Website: macys
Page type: billing-address
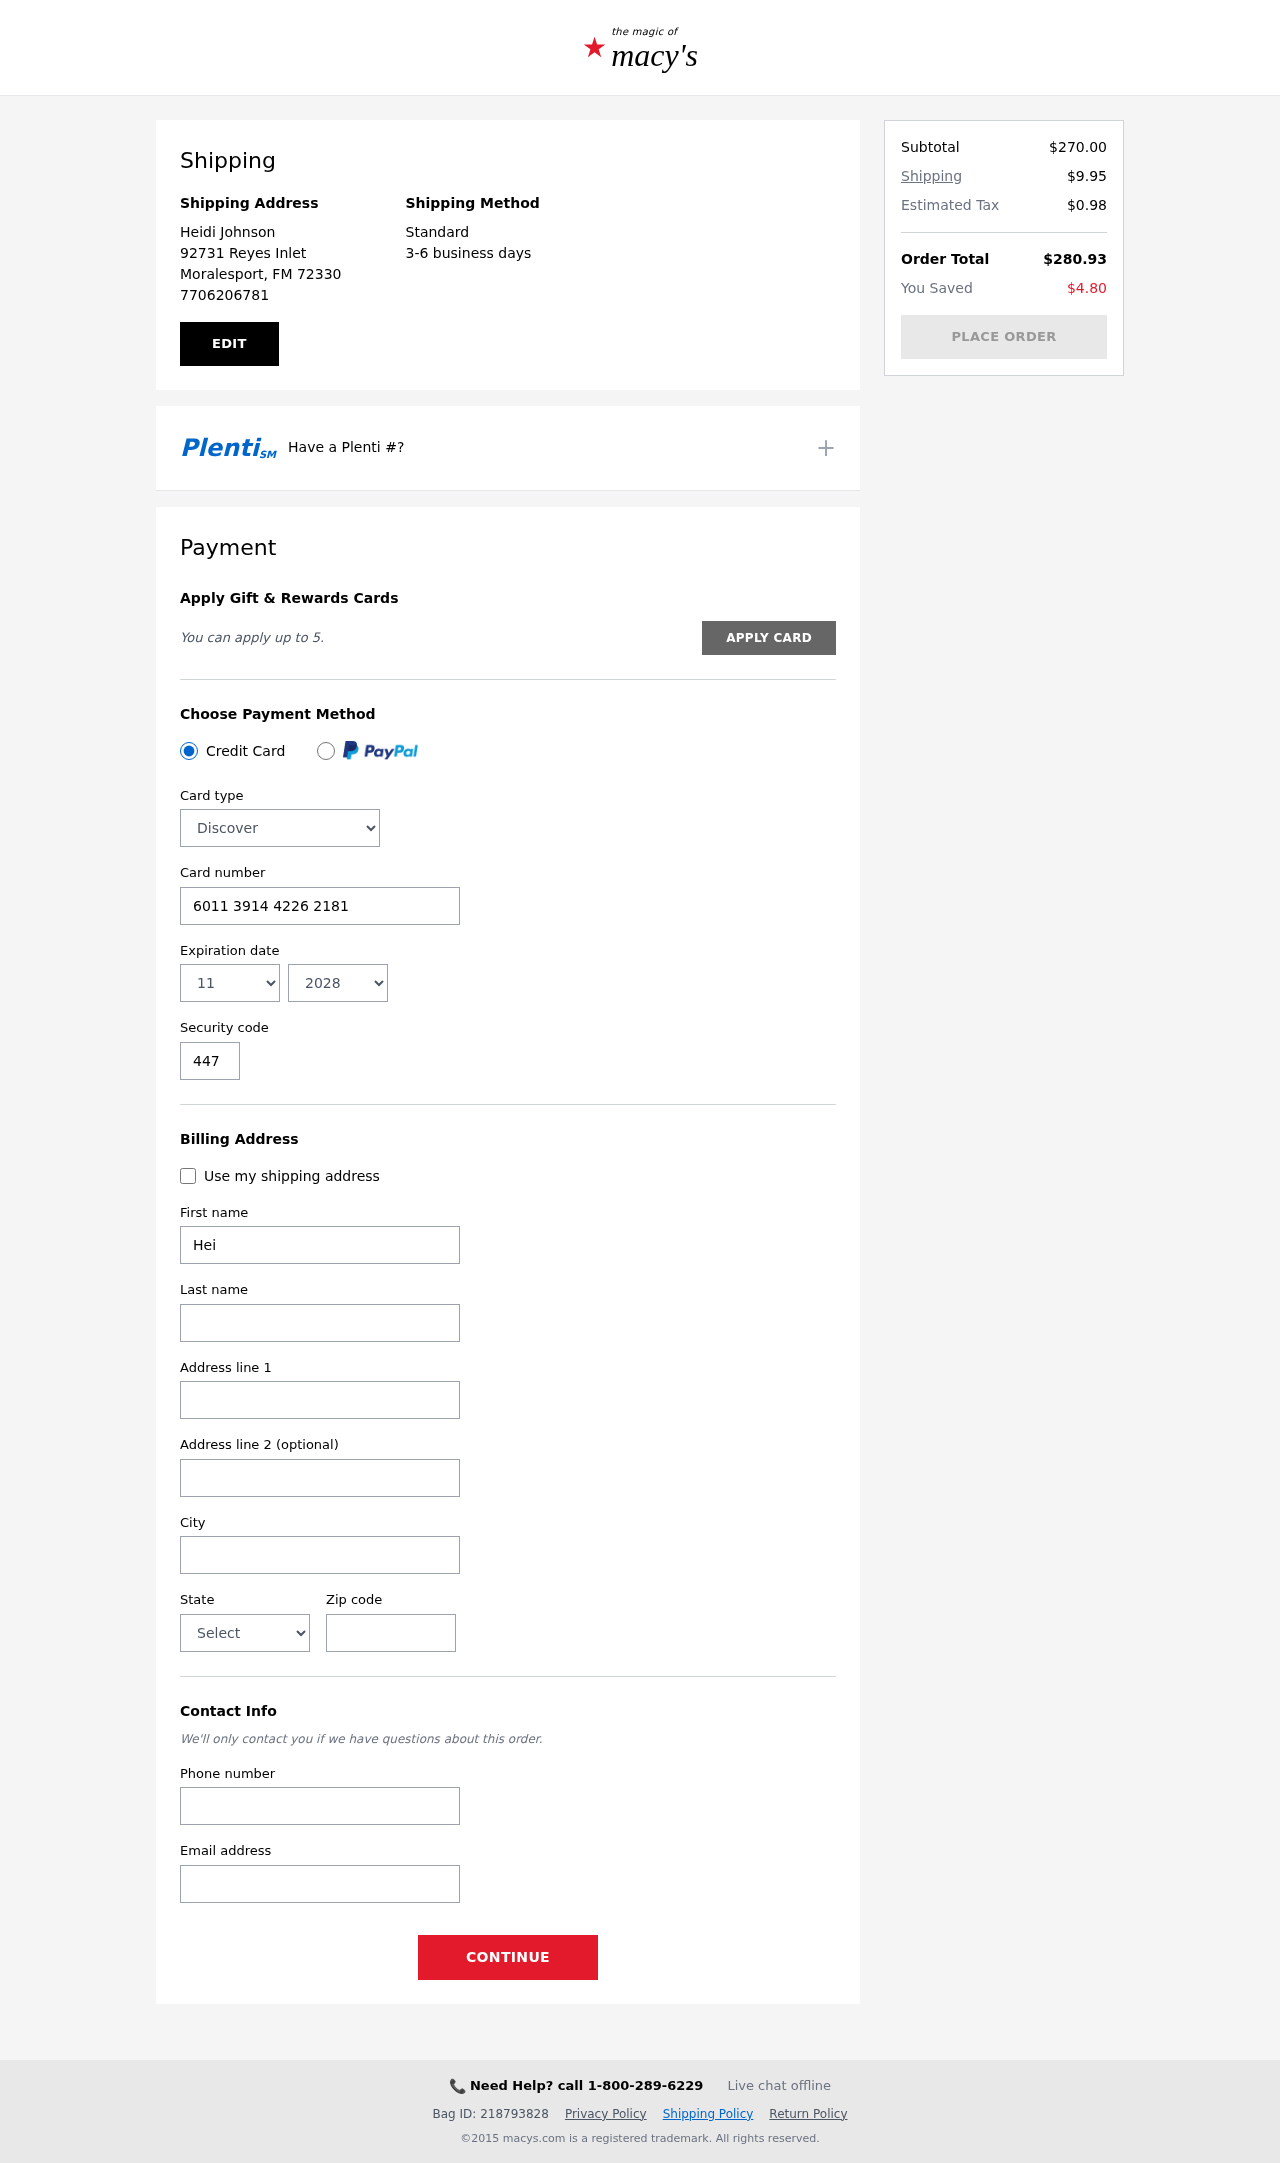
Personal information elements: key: PII_CARD_CVV
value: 447
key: PII_CARD_EXPIRY_MONTH
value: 11
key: PII_CARD_EXPIRY_YEAR
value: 28
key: PII_CARD_NUMBER
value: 6011 3914 4226 2181
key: PII_CARD_TYPE
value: Discover
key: PII_CITY
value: Moralesport
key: PII_CITY_STATE_ZIP
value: Moralesport, FM 72330
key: PII_EMAIL
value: heidi.johnson@yahoo.com
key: PII_FIRSTNAME
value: Heidi
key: PII_FULLNAME
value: Heidi Johnson
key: PII_LASTNAME
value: Johnson
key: PII_PHONE
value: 7706206781
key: PII_POSTCODE
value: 72330
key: PII_STATE
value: FM
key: PII_STREET
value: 92731 Reyes Inlet
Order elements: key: ORDER_SUBTOTAL
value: $270.00
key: ORDER_SHIPPING_COST
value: $9.95
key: ORDER_TAX
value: $0.98
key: ORDER_TOTAL
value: $280.93
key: ORDER_SAVINGS
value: $4.80